Question: <URL>
I am using the above plugin to print a part of the web page, My query here is how to remove the url and footer that is been displayed along with the print page, i.e., marked with red color in the image shown below

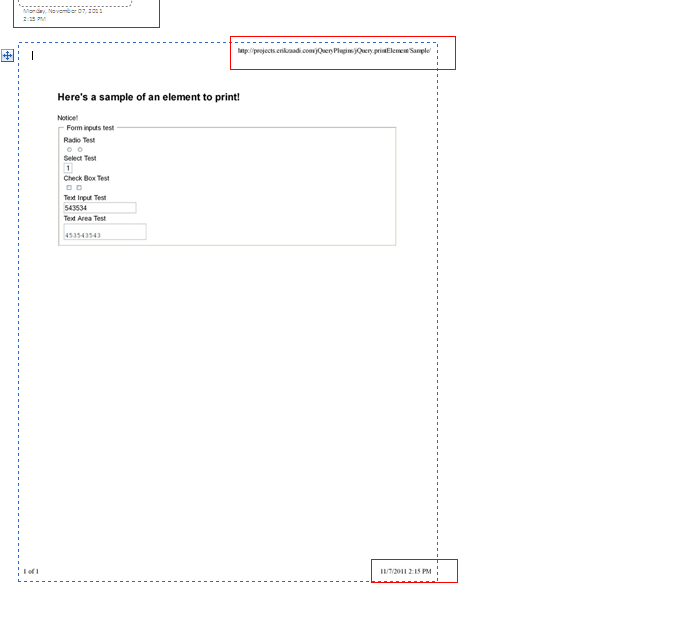
Answer: isn't this default behaviour of your browser? within chrome you could say to remove the header an footer